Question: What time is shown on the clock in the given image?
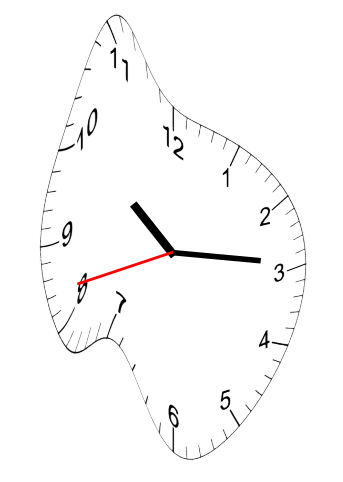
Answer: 10:14:42